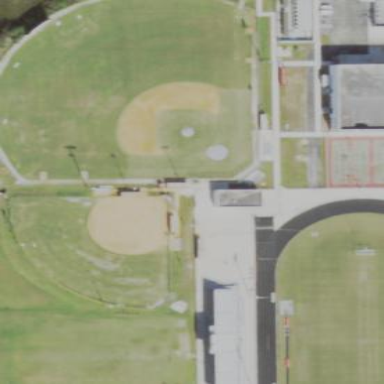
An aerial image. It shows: Baseball pitch for leisure land.